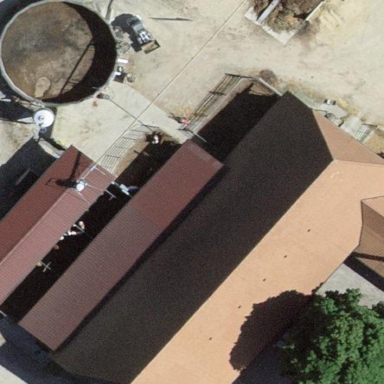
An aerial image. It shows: Barn.